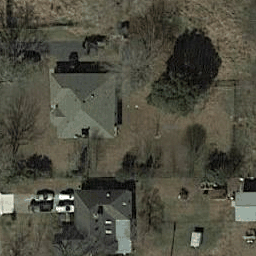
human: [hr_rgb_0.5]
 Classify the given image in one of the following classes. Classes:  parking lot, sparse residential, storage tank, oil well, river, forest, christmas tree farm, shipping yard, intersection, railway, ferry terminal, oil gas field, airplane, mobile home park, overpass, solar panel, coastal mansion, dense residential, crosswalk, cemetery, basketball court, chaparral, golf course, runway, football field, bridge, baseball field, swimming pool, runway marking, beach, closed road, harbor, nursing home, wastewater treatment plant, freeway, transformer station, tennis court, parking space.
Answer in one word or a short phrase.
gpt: sparse residential